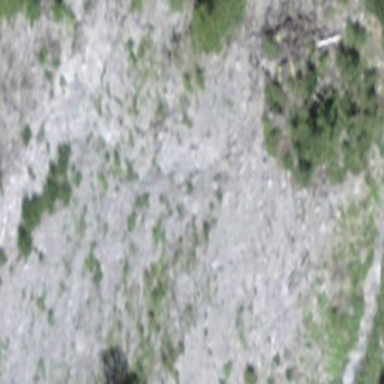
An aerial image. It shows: Natural scree.